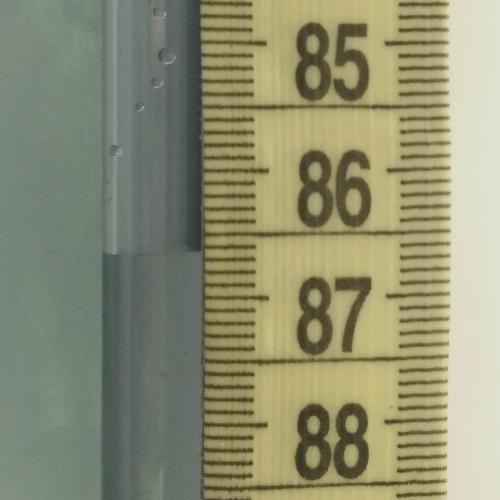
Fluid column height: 86.6 cm